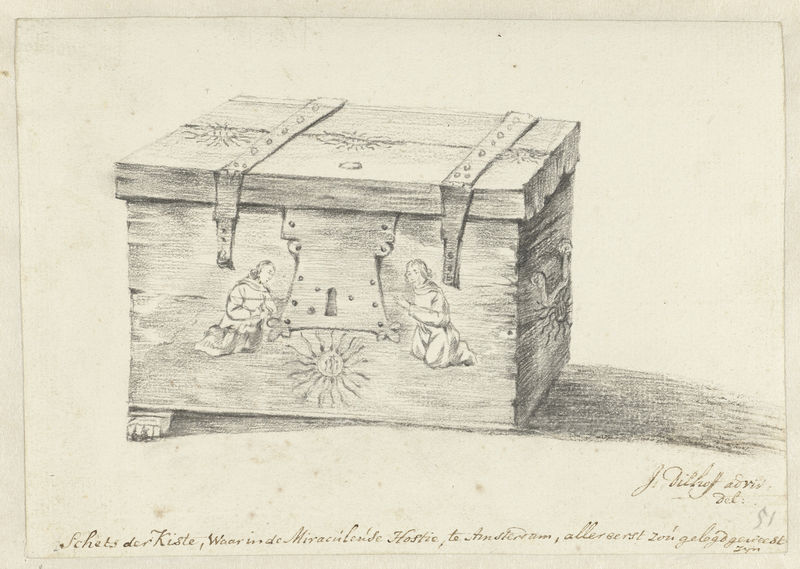
Titel: De kist waarin de hostie van het Wonder van Amsterdam bewaard werd
Künstler: Johannes Dilhoff
Standort: Amsterdam
Institution: Rijksmuseum
Schlagwörter: holz, zeichnung, schloss, signatur, sonne, print, truhe, bleistift, kiste, beten, mönche, bezeichnung, prayer, chest, ihs